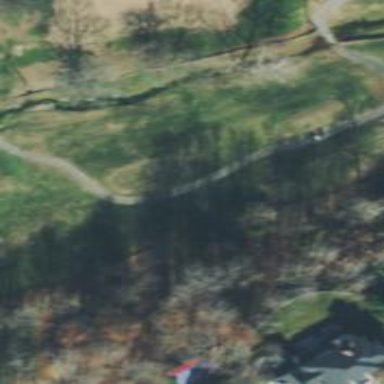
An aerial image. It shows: Path for golf carts.